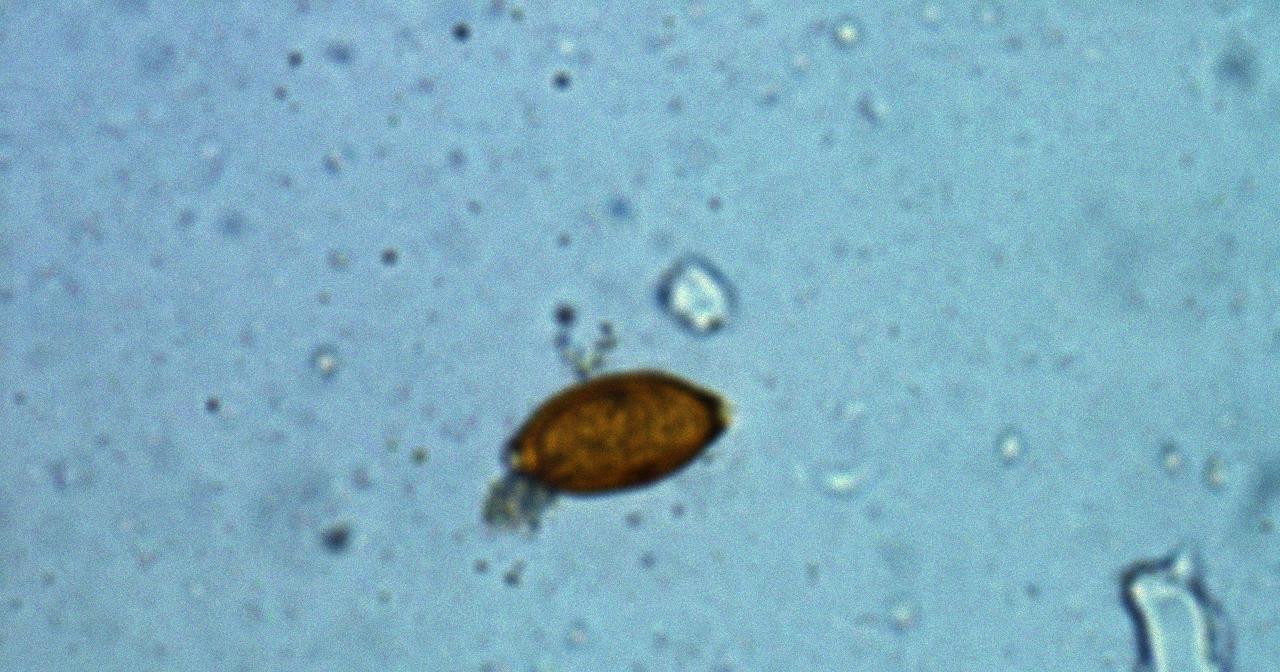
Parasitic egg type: Trichuris trichiura